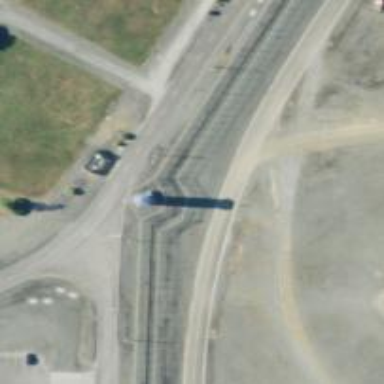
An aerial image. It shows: Lookout tower.